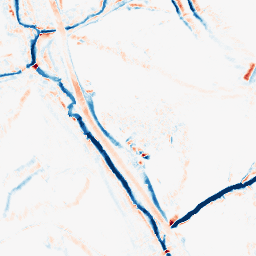
Category: morphological
Decomposition family: morphological_diamond
Decomposition parameters: operation: average
radius: 5
Upsampling method: quadratic
Upsampling parameters: scale: 2
Upsampling scale: 2